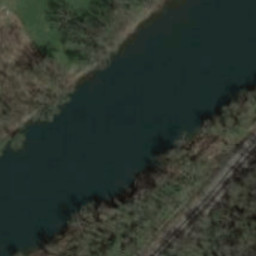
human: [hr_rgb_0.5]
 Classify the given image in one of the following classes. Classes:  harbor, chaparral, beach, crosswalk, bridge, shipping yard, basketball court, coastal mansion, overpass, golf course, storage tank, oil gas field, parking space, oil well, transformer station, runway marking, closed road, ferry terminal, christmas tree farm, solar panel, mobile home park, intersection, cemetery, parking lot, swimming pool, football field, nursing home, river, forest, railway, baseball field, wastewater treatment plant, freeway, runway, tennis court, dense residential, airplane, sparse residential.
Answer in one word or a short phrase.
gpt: river